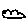
Label: cloud